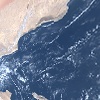
Label: water